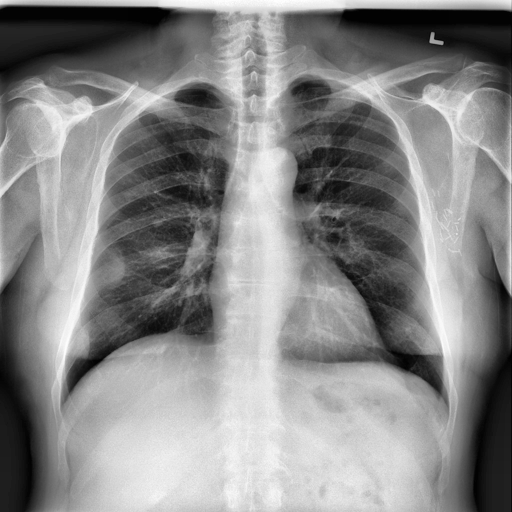
Finding: NORMAL